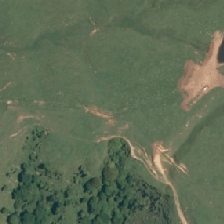
Land cover: manuka_kanuka